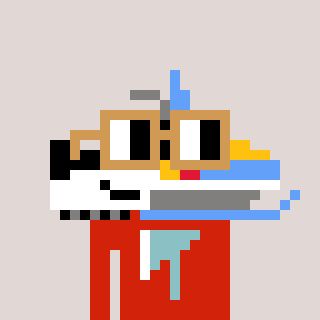
a pixel art character with square brown glasses, a snowmobile-shaped head and a red-colored body on a warm background